Question: While creating an Apple Watch app I noticed something strange.
My Initial Controller is always vertically overflowing when using a page based interface. If I remove the 'next-page segue' everything works fine.
The strange thing is that even empty controllers will overflow and all the following controllers won't. It seems to appear on the initial controller only.
Is there someway to stop this vertical overflow?

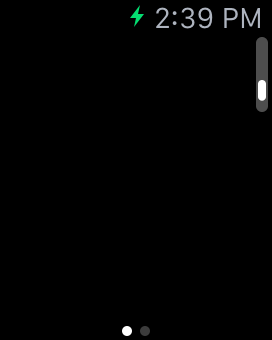
Answer: I just verified @Ashraf's findings...this appears to be a regression with the Xcode 6.2 GM release (this was not happening in Xcode 6.2 beta 5). I have tried multiple workarounds to no avail. I'd highly suggest filing a Serious Bug radar on Apple's <URL>.